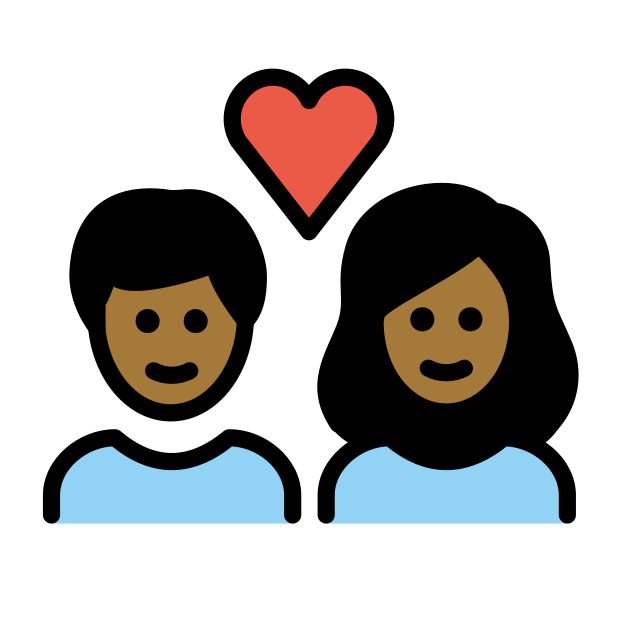
couple with heart: medium-dark skin tone